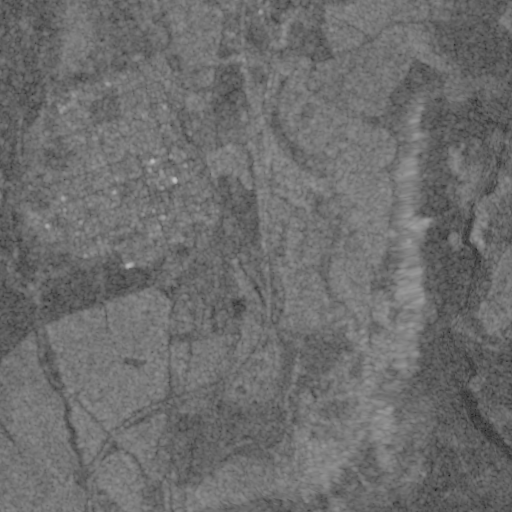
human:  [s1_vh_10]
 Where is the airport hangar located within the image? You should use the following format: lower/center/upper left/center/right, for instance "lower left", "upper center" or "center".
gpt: The airport hangar is located in the center left of the image.
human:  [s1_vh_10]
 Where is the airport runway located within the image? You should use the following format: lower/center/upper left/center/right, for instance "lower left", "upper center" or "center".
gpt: The airport runway is located in the lower left of the image.
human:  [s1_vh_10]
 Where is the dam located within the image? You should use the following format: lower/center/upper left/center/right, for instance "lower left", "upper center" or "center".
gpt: The dam is located in the center of the image.
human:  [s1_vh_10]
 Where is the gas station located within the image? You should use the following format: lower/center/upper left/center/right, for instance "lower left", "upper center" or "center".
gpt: The gas station is located in the upper left of the image.
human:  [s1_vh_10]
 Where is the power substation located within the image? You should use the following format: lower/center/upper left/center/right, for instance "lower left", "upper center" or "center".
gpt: The power substation is located in the upper left of the image.
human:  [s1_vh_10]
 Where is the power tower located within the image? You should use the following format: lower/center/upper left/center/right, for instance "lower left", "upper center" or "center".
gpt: The power tower is located in the upper left of the image.
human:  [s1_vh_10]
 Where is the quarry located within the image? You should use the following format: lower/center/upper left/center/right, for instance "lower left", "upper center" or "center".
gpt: There is no quarry in the image.

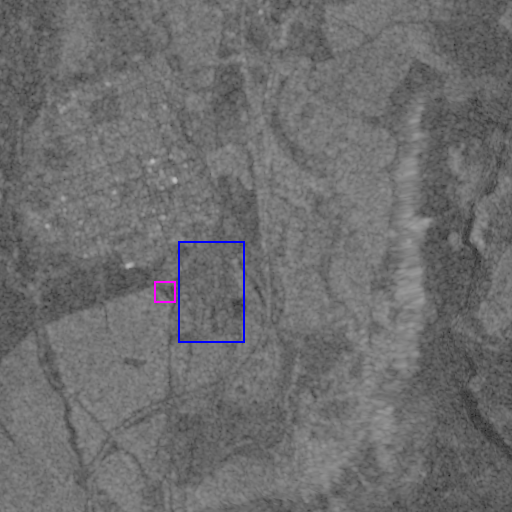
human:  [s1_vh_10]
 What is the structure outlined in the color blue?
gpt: The structure outlined in blue is a park.
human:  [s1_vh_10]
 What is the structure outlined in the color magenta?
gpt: The structure outlined in magenta is a parking lot.
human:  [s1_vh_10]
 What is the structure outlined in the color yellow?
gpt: There is no yellow outline.